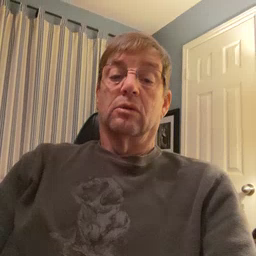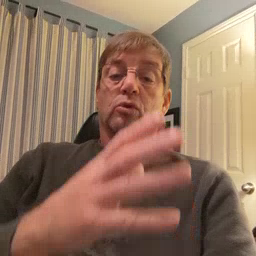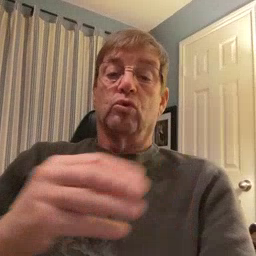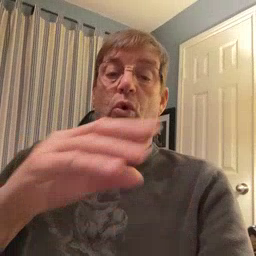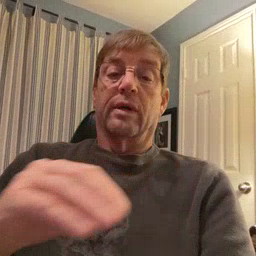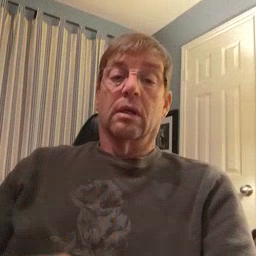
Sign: story